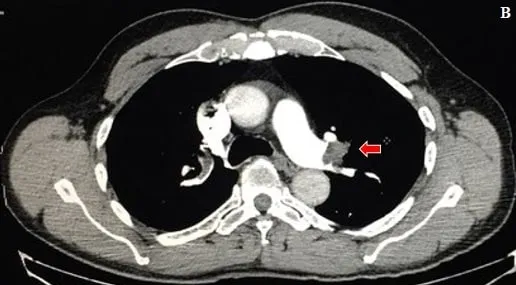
Left. Pulmonary arteries because of obstruction by thrombus (arrows).
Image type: radiology (ct)